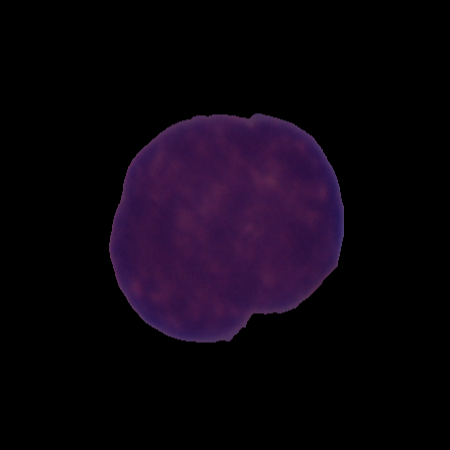
Label: cancer